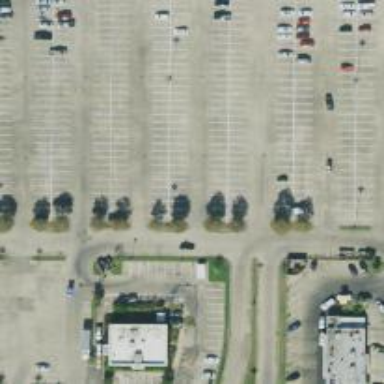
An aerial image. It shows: Parking space is available.